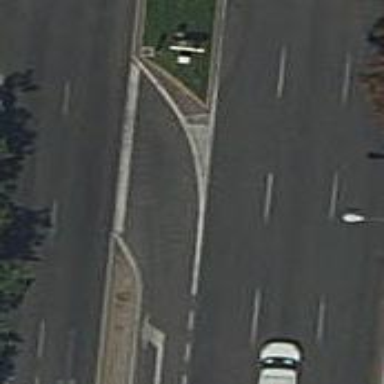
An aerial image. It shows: Road with traffic signals.